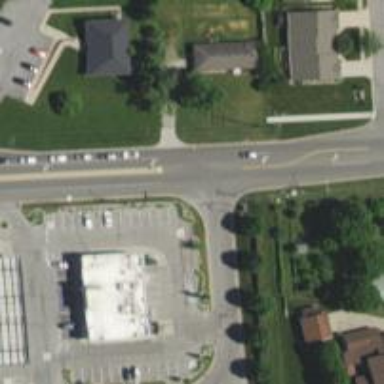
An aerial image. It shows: Secondary road with separate sidewalk.